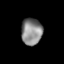
Tissue: lung
Cell type: Others
Senescence score: 0.2269
Nuclear area (px): 545
Mean DAPI intensity: 136.793